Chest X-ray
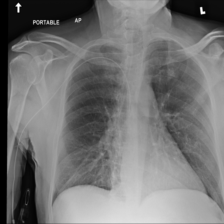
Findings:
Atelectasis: negative
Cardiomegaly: negative
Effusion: negative
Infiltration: negative
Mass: negative
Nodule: negative
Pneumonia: negative
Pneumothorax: negative
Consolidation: negative
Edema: negative
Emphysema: negative
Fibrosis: negative
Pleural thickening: negative
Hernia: negative